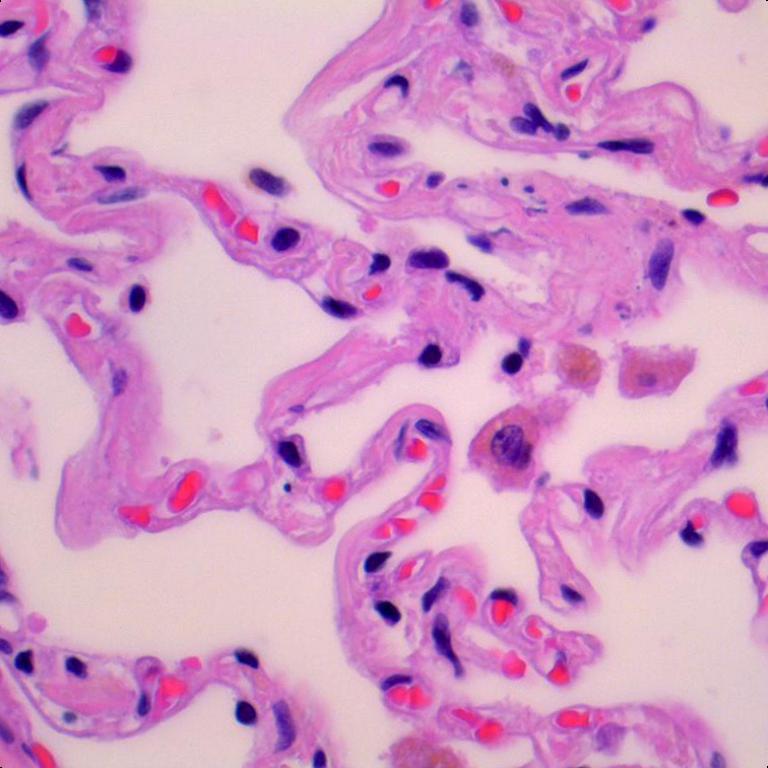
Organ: lung
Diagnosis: benign